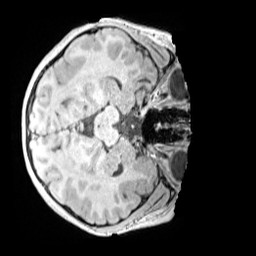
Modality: MP2RAGE
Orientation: axial
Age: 9
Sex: female
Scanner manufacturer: siemens
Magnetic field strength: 3 T
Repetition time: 4 s
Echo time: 0.00299 s